Brain MRI, t2w sequence, axial 2D slice.
Patient: age 46, sex F, weight 95 kg, height 1.95 m
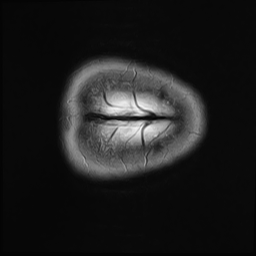